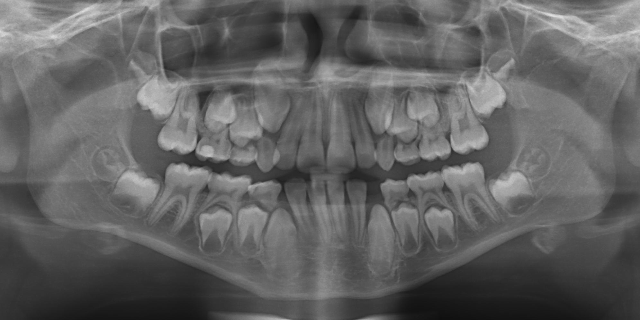
child